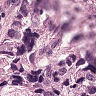
Metastatic tissue present: yes